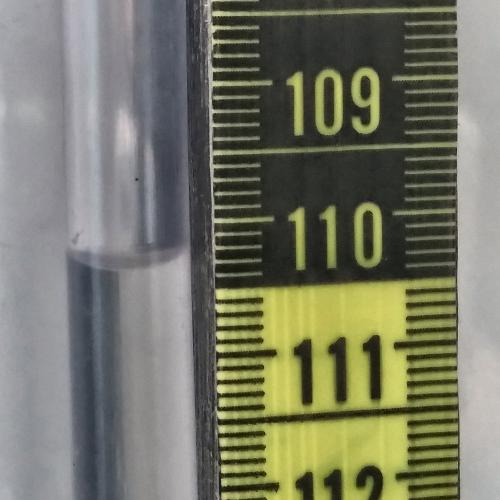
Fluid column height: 110.3 cm